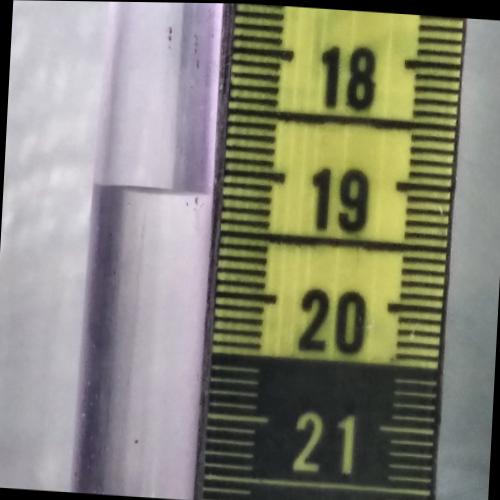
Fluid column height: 19.2 cm